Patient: sex F, age 55
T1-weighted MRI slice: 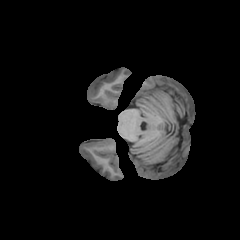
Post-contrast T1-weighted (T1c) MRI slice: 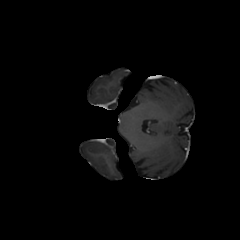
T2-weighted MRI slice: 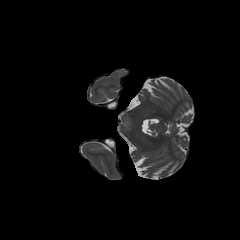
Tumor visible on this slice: no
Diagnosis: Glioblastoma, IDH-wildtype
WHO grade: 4